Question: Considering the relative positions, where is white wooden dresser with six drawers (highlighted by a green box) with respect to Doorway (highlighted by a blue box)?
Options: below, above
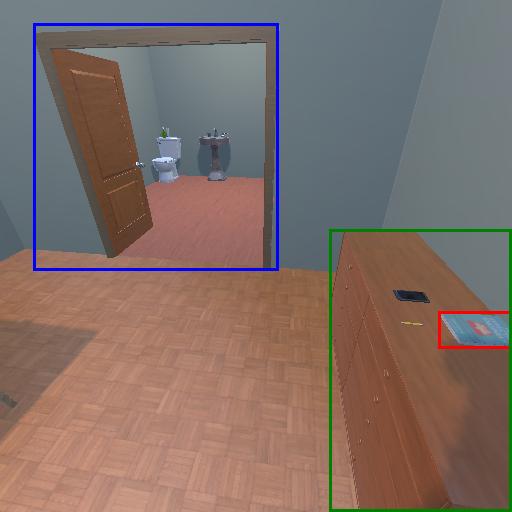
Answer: below